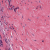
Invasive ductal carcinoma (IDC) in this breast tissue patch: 0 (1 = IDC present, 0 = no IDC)